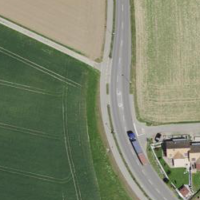
EUNIS habitat code: 24
Species observed at this site:
Medicago sativa